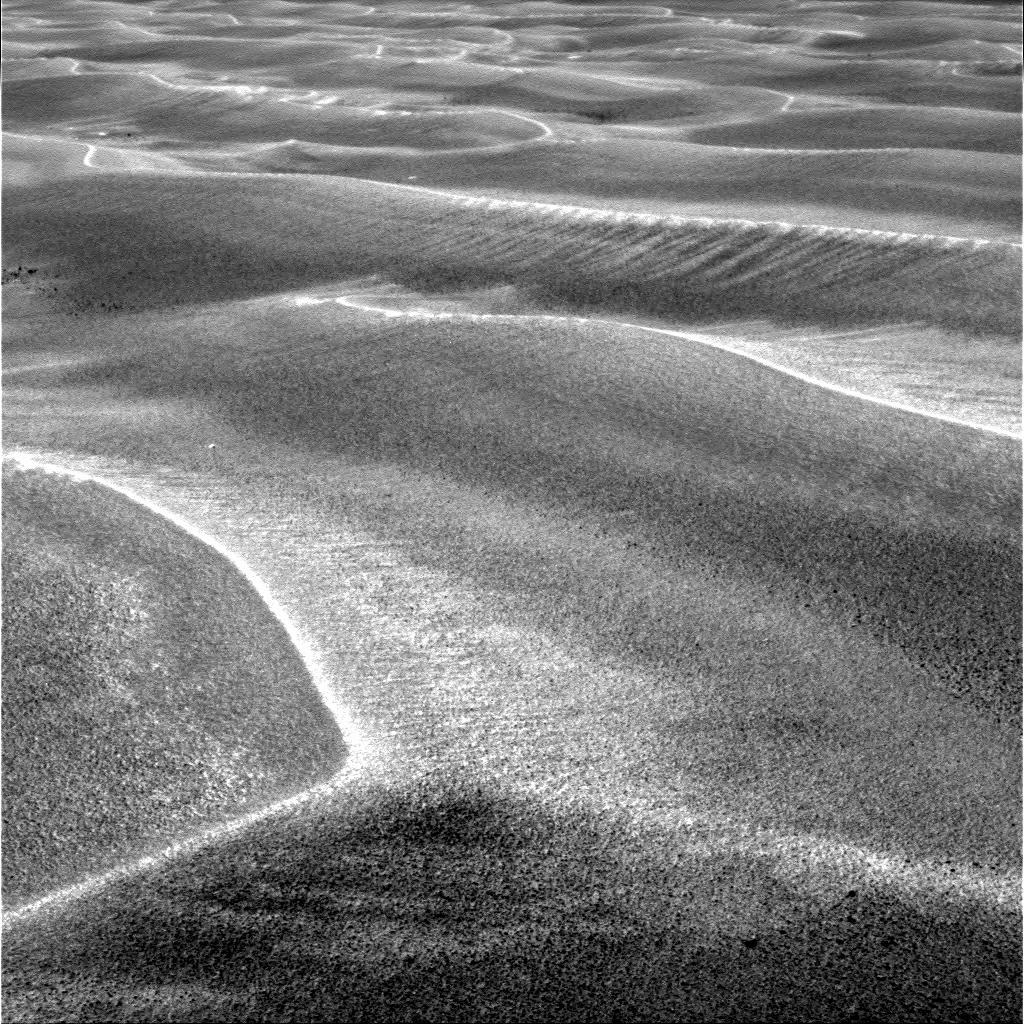
Terrain classes present: Gravel / Sand / Soil